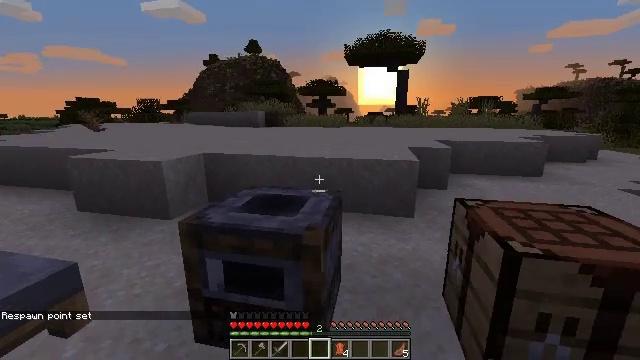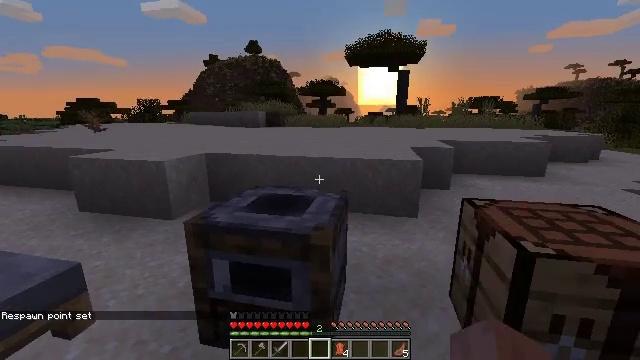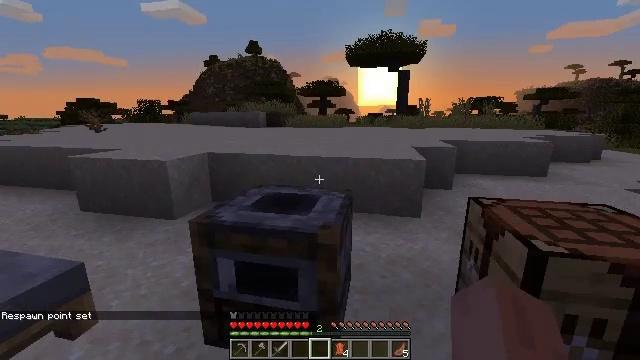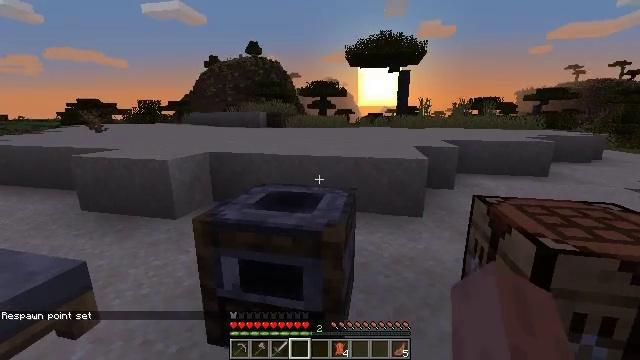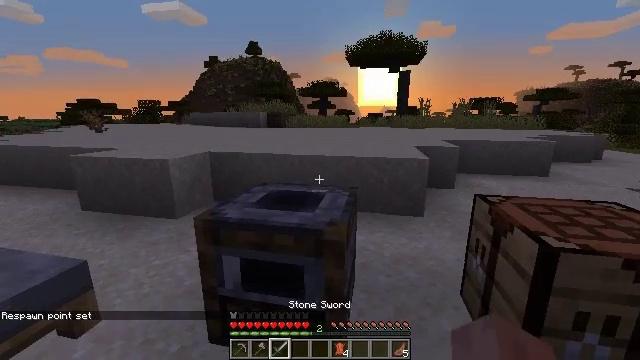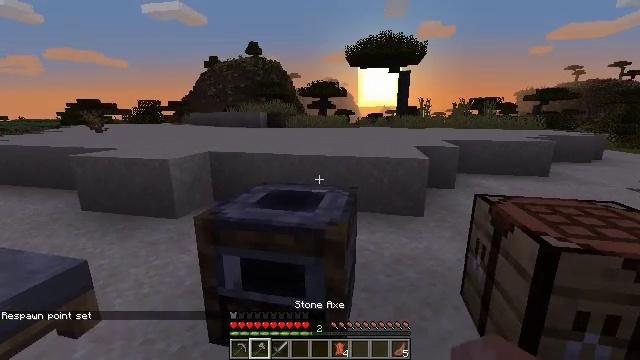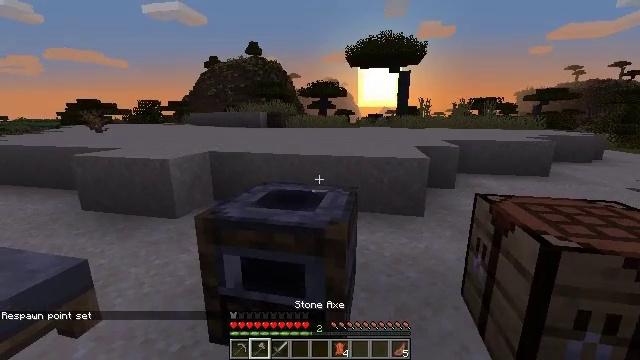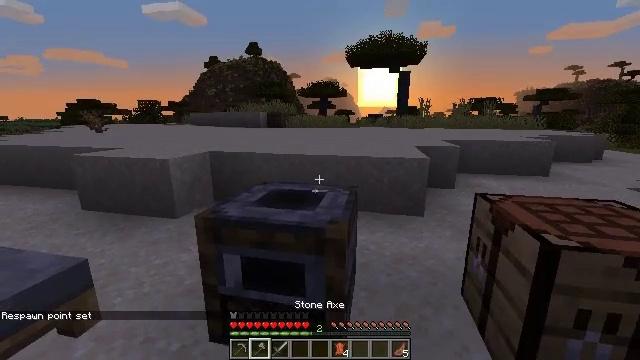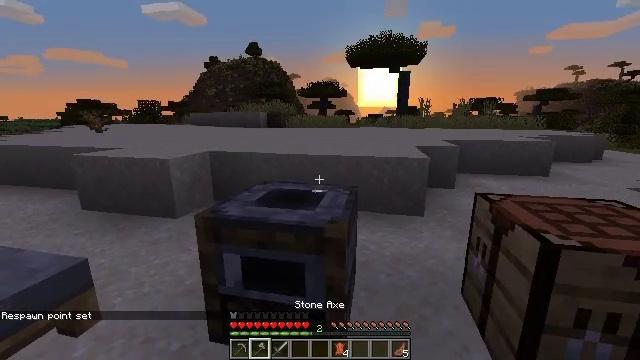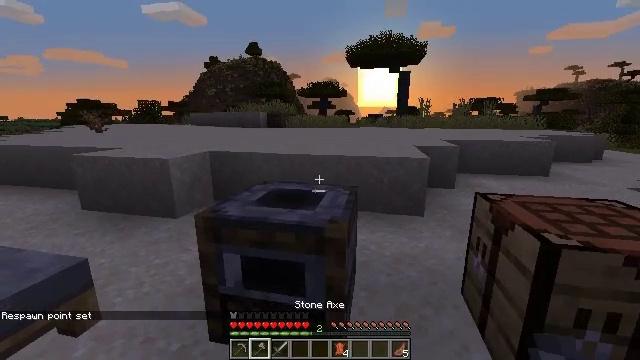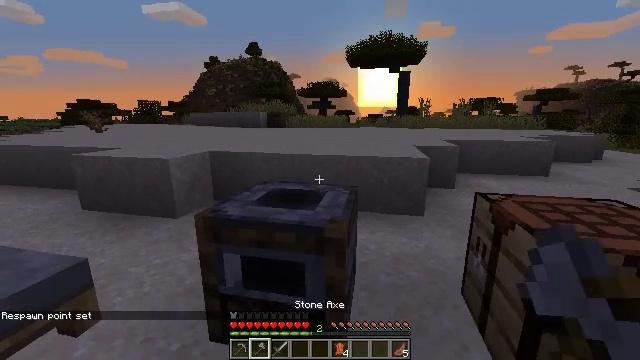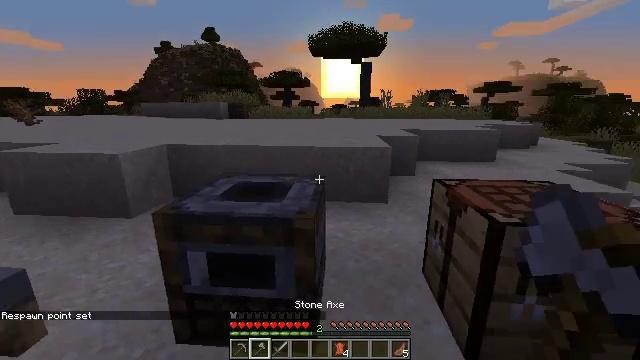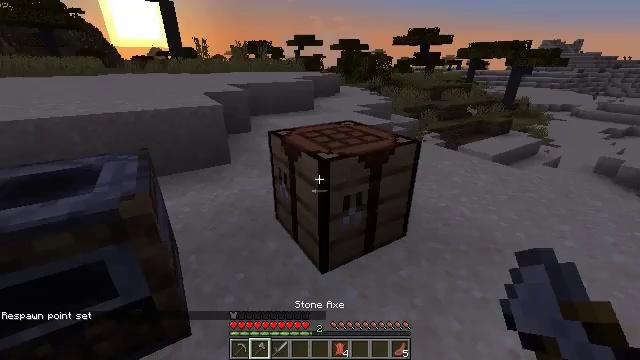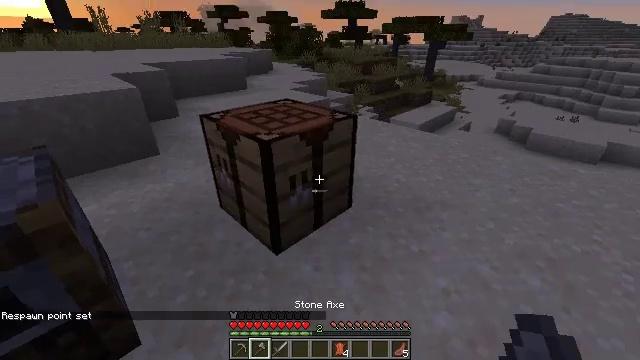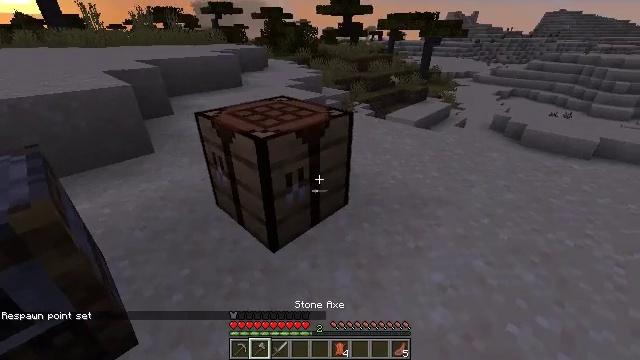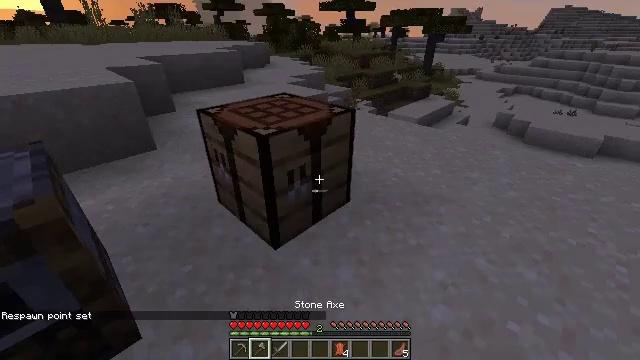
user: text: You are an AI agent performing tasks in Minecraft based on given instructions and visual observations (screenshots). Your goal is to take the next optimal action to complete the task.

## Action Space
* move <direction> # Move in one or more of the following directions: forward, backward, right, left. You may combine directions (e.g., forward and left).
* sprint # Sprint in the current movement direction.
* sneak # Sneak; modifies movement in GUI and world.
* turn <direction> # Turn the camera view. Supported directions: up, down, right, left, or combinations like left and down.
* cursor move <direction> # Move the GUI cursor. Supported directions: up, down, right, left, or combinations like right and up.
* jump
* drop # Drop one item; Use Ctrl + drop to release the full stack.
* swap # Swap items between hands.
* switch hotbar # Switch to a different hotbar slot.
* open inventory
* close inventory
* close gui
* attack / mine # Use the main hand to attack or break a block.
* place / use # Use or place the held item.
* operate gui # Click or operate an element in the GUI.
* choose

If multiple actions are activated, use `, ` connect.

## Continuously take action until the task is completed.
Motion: motion action
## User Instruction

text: Break a light gray bed.
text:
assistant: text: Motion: no_op
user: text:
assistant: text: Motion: no_op
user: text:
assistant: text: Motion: no_op
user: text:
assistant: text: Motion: no_op
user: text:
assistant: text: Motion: no_op
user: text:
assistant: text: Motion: no_op
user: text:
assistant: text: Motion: no_op
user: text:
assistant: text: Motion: no_op
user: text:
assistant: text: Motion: no_op
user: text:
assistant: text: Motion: no_op
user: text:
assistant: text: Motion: turn right and down
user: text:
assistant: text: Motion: turn right and down
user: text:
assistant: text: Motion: turn right and down
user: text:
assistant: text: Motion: no_op
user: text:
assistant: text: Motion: use / place
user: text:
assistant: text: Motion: use / place
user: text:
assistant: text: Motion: use / place
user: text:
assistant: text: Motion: no_op
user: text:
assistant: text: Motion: no_op
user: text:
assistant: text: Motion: no_op
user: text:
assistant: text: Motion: no_op
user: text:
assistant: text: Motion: no_op
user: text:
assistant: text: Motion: no_op
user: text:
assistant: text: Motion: no_op
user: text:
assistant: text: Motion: cursor move right
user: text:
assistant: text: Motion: cursor move right and up
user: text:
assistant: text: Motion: cursor move right and up
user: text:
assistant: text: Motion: cursor move right and up
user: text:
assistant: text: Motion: no_op
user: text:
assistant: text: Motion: no_op